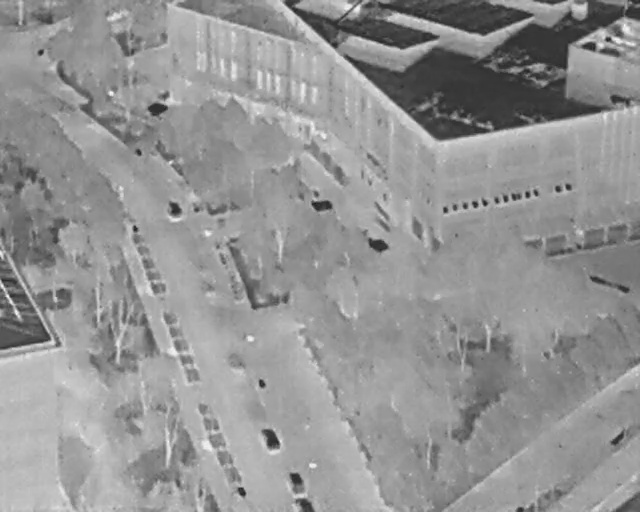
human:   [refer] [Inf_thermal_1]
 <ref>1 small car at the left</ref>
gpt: <box>[[25, 39, 28, 41, 161]]</box>

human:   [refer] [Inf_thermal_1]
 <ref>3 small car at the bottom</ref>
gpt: <box>[[40, 84, 44, 87, 160], [44, 92, 48, 95, 166], [46, 96, 48, 100, 2]]</box>